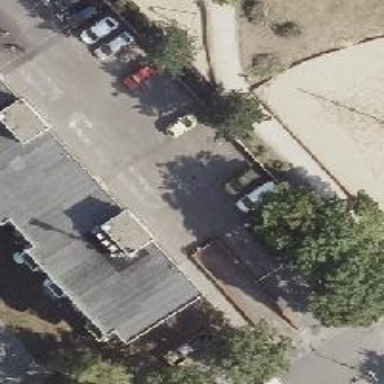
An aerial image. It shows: Parking entrance.